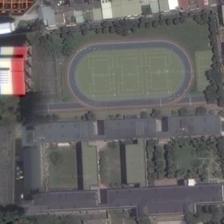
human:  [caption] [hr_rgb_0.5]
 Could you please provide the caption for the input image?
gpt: some buildings and green trees are around a playground .

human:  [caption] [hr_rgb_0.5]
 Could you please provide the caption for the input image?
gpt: a small green court is shaped as rectangle by many trees .

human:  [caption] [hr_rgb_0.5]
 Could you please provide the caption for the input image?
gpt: a playground is surrounded by many green plants and some buildings .

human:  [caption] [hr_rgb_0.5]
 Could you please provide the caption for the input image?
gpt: this is a regular area is composed of several courts while the room which is next to the court was painted on the french flag colour .

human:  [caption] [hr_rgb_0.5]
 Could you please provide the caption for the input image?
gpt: a playground is surrounded by some green trees and many buildings .